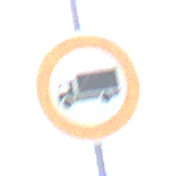
Verkehrszeichen: VerbotFuerKraftfahrzeugeUeberDreiKommaFuenfTonnen
Umgebung: Roofed, Beach
Tageszeit: Midday
Wetter: Overcast
Licht: Natural
Jahreszeit: NotSpecified
Kontrast: LowContrast